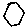
Label: hexagon